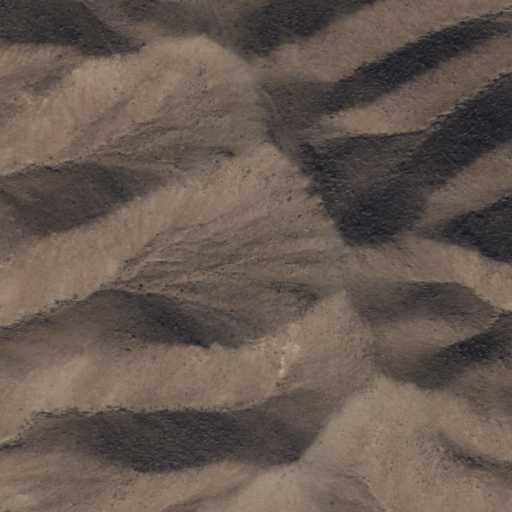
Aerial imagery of mountains in Arizona named Muggins Mountains containing shrub and barren land